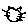
Label: cat